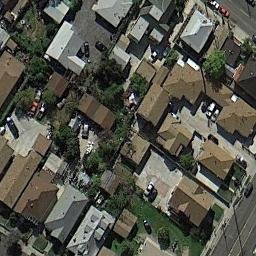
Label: dense_residential